Field crop: tomato
Growth stage: 1
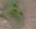
Species: solanum